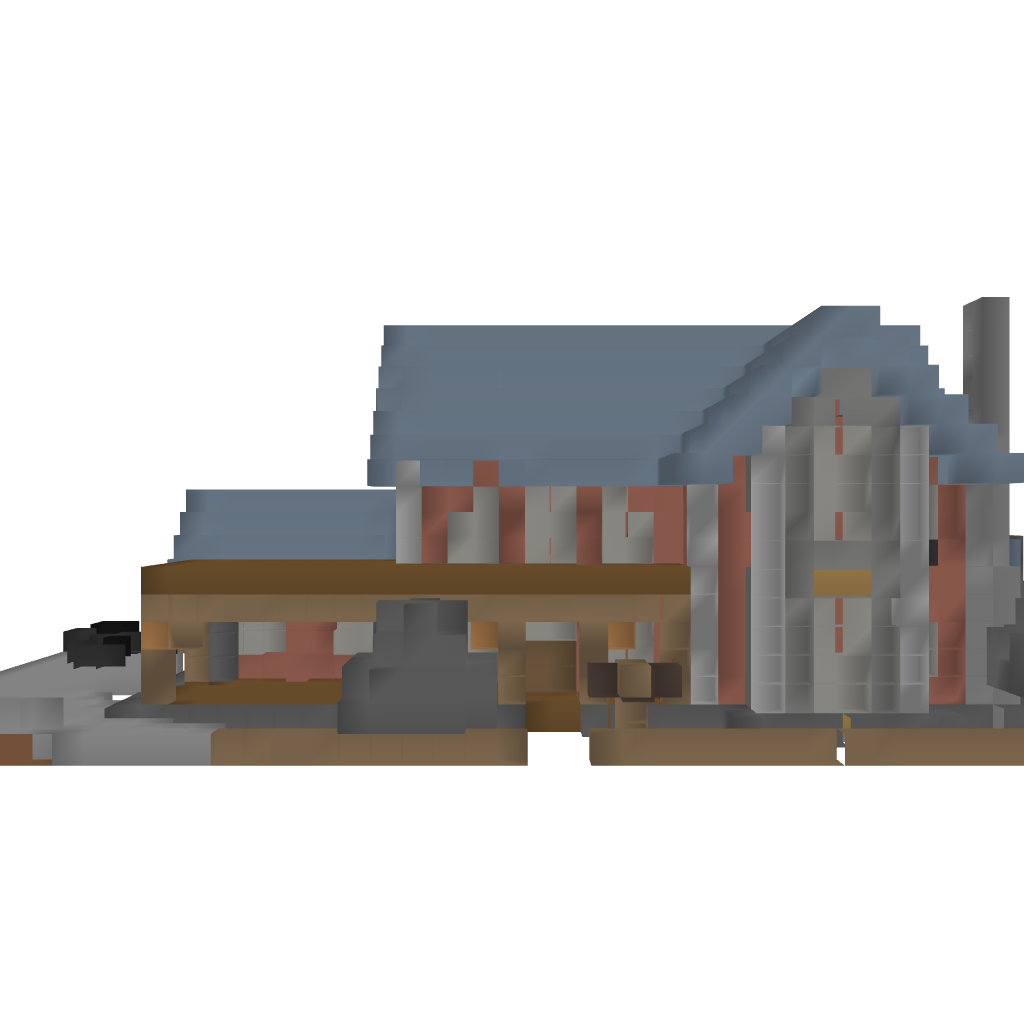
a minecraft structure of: Suburban Brick Home